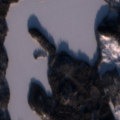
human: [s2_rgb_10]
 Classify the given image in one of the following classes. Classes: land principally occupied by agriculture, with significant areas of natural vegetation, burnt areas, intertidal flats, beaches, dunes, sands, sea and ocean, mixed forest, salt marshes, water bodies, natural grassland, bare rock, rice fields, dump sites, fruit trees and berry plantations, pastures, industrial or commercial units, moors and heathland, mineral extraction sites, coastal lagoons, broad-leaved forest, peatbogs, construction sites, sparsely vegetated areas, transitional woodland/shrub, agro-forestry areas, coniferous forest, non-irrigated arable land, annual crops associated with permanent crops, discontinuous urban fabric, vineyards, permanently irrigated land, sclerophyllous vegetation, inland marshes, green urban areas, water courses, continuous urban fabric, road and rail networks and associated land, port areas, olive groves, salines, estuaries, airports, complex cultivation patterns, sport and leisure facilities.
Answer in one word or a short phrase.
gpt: broad-leaved forest, mixed forest, water bodies